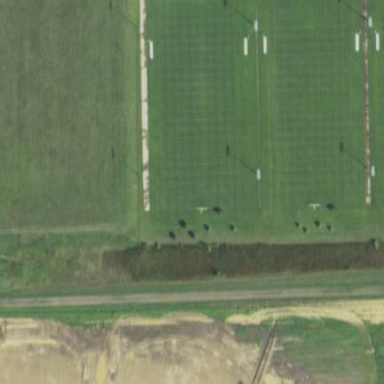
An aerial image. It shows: American football pitch for leisure and sport activities.